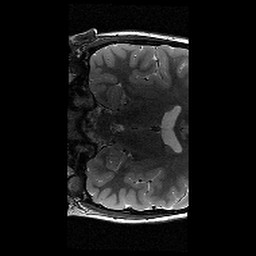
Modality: T2w
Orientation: coronal
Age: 10
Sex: male
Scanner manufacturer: siemens
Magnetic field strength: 3 T
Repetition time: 9.23 s
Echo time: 0.067 s